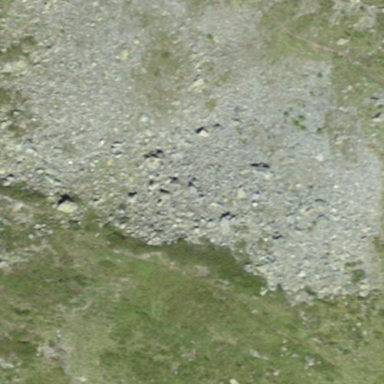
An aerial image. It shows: Natural scree.